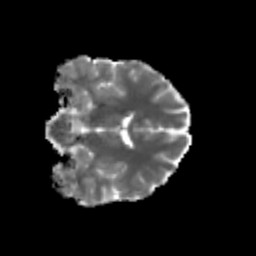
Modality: MD
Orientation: coronal
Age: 26
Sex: male
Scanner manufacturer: siemens
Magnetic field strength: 3 T
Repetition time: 3.5 s
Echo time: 0.125 s